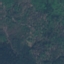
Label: Forest